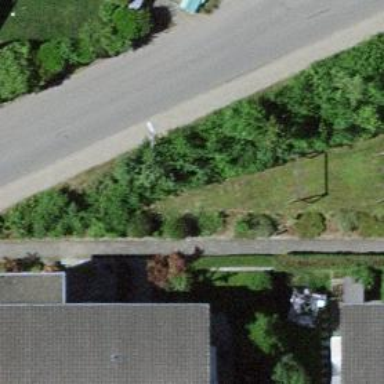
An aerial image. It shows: Sidewalk.